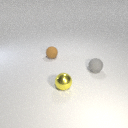
small brown rubber sphere to the left of small yellow metal sphere